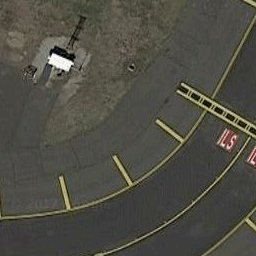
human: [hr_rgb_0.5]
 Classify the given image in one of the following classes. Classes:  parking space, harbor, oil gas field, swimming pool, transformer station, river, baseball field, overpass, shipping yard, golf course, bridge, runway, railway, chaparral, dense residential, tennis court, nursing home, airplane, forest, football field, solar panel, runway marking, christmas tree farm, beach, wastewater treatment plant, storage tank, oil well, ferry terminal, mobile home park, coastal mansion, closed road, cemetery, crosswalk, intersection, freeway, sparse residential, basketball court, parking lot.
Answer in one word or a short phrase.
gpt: runway marking